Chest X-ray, AP view. Patient: 33 years old, sex M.
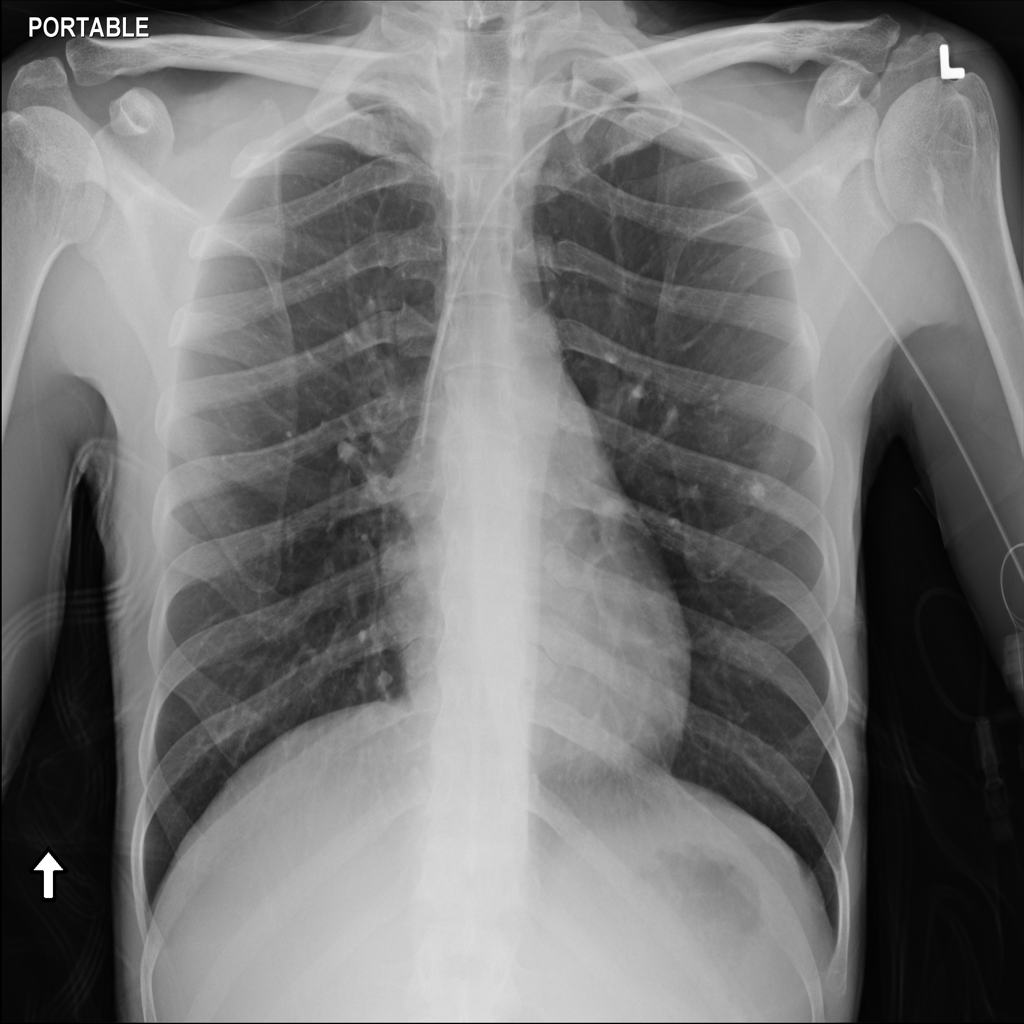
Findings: No Finding